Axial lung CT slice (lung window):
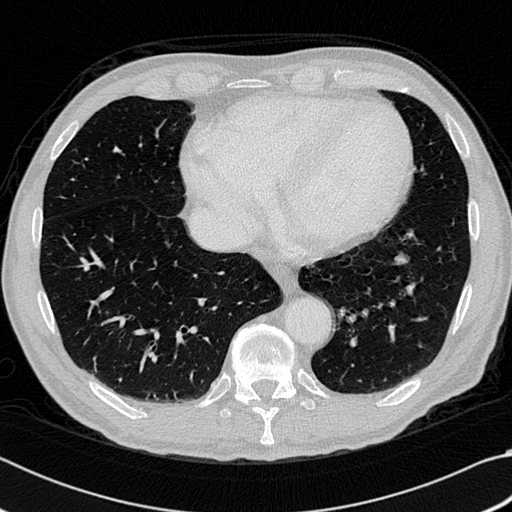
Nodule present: no